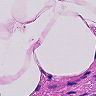
Metastatic tissue present: no